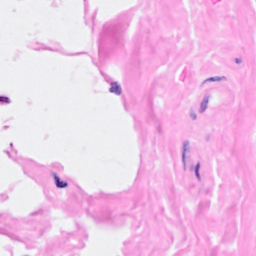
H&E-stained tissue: Breast